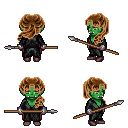
a pixel art fantasy rpg character, female body template, orc, green skin, gray robe, red pants, brown princess hairstyle, metal gloves, maroon shoes, spear, four views (front, back, left, right), 2x2 character sprite sheet, small pixel art, hard edges, no anti-aliasing